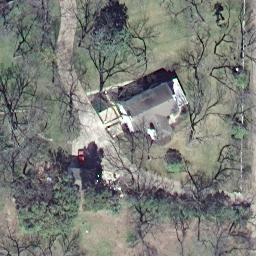
Label: residential